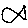
Label: fish